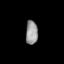
Tissue: lung
Cell type: Myeloid cells
Senescence score: 0.5838
Nuclear area (px): 285
Mean DAPI intensity: 149.758